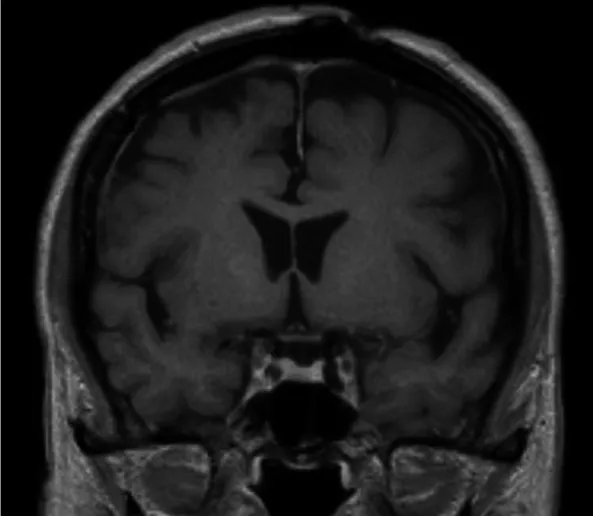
Postoperative MRI. T1 weighted image, coronal section. No residual or recurrent tumor mass.
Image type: radiology (mri)